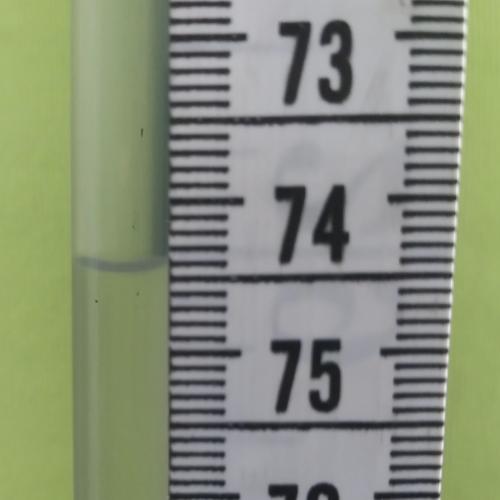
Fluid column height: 74.4 cm